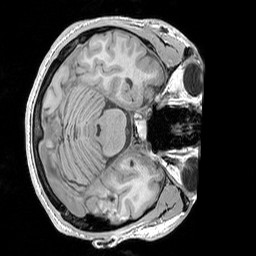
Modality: T1w
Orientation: axial